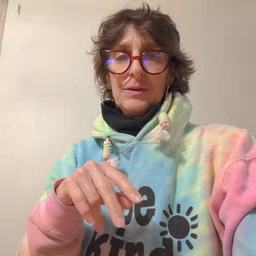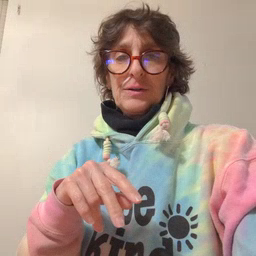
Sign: look